Question: I have combo box and type head true. On change event I am making ajax request to get matched result.
If type there then its working fine, .
below is the code.
'''
{
xtype : 'combo',
emptyText : 'Search',
id : 'search',
store : Store,
width : '50%',
minChars : 3,
typeAhead : true,
anchor : '100%',
listConfig : {
emptyText : 'No Matching results found.',
getInnerTpl: function() {
return '<div class="search">' +
'<span>{value} - {key}</span>'+
'</div>';
}
},
listeners : {
beforequery: function (record) {
// Added Condition to avoid weird JS error
if(Ext.getCmp('search').getValue() != null && Ext.getCmp('search').getValue().length <= 4){
return false;
}
},
select : function(combo, selection){
var selectedVal = selection[0].data.value;
Ext.getCmp('search').setValue( selectedVal );
},
change : function () {
if( Ext.getCmp('search').getValue() != null && Ext.getCmp('search').getValue().length > 4 ){
var searchEle = Ext.getCmp('search');
var searchType = Ext.getCmp('searchBy').getValue();
var searchText = '%';
searchText += searchEle.getValue();
Ext.Ajax.request({
loadMask : true,
url : URL,
method : 'GET',
params : {
searchText : searchText,
searchType : searchType,
},
scope : this,
success : function( response, callOptions ) {
var myTempData = Ext.decode( response.responseText );
Store.setProxy({
type : 'memory',
data : myTempData,
reader : {
type : 'json',
root : 'data',
totalProperty : 'total',
successProperty : 'success'
}
});
Store.load({
scope : this,
callback : function(records, operation, success) {
}
});
},
failure : function(response, options ) {
loadmask.hide();
Ext.Msg.alert( 'Error', genericErrorMsg );
}
});
}
}
}
'''
The error is as below

The help is greatly appreciated. Thanks.
'''
{"value":"Test , user @ IB Tech: Strategic Change","key":"45804183"},
'''
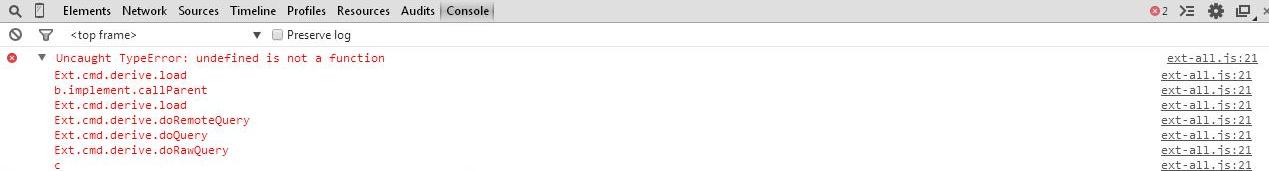
Answer: Finally I solved it.
There was some problem with store.
I bind it after ajax success and removed it from initial config and it got solved.
'''
Store.load({
scope : this,
callback : function(records, operation, success) { }
});
Ext.getCmp('search').bindStore(Store);
'''